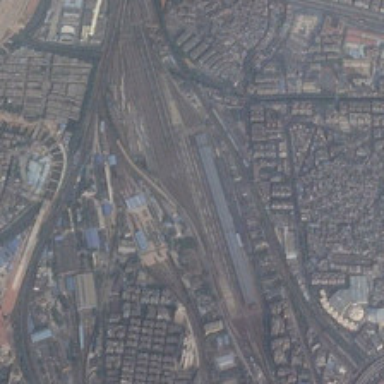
Many buildings are in two sides of a railway station .